Question: I have a "Element" class with a "Index" property which is used for sorting a list of elements.
When i'm adding elements to the list I want to spread out the new elements evenly according to existing elements in the list.
This means if I have 6 elements and want to add 3 elements the result should look like the image below:

The problem I have with my code (See below) so far is it uses the wrong index, so if I have 2 existing elements and add 9 elements, the last element index is 18 which I don't really understand.
'''
public List<Element> AddElements()
{
// The elements are inserted before this
List<Element> existingElements = new List<Element>();
List<Element> elementsToAdd = new List<Element>();
int elementsLeft = 1;
foreach (Element element in elementsToAdd)
{
// Generate the next index
int nextIndex = 1;
// Only proceed if any elements exists
if (existingElements.Count > 0)
{
// divisonResult = 12 / 4 = 3
double divisonResult = Math.Floor(Convert.ToDouble(existingElements.Count) / Convert.ToDouble(elementsToAdd.Count));
// modulusResult = 12 % 2 = 0
double modulusResult = Convert.ToDouble(existingElements.Count) % Convert.ToDouble(elementsToAdd.Count);
// NextPosition = (3 + 1) * 1 = 4
// NextPosition = (3 + 1) * 2 = 8
// NextPosition = (3 + 1) * 3 = 12
// NextPosition = (3 + 1) * 4 = 16
if (modulusResult <= 0 && elementsToAdd.Count > 1)
nextIndex = Convert.ToInt16(divisonResult) * elementsLeft;
else
nextIndex = (Convert.ToInt16(divisonResult) + 1) * elementsLeft;
elementsLeft++;
// Move existing elements
var elementsToBeMoved = existingElements.Where(elementQuery => elementQuery.Index >= nextIndex);
foreach (Element elementToBeMoved in elementsToBeMoved)
{
elementToBeMoved.Index++;
}
}
// Add element to existing elements
existingElements.Add(new Element { Index = nextIndex });
}
// Return new list
return existingElements;
}
'''
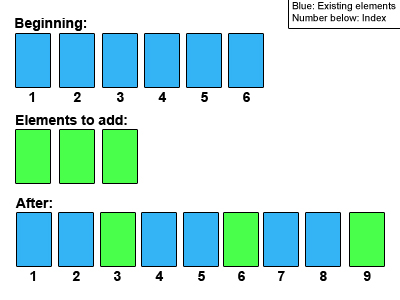
Answer: Divide your original number of elements by the list you want to mix it with. 6/3 + 1=3(every 3rd item will be from list2). Run a loop for(var i = 0; i < list1.Count + list2.Count; i++) Within each loop check if the position of the new list is at the point where you should insert the item from list2 otherwise insert the next item from list1. Here it is as an extension method...
'''
class Program
{
static void Main(string[] args)
{
var existingElements = new List<int> { 1, 2, 3, 4, 5, 6 };
var elementsToAdd = new List<int> { 100, 101, 102 };
existingElements = existingElements.Mix(elementsToAdd).ToList();
Console.WriteLine(String.Join(", ", existingElements));
Console.ReadKey();
}
}
public static class ExtensionMethods
{
public static IEnumerable<T> Mix<T>(this IEnumerable<T> source, IEnumerable<T> mix)
{
var list1 = source.ToArray();
var list2 = mix.ToArray();
var total = list1.Count() + list2.Count();
var skip = (list1.Count() / list2.Count()) + 1;
var count1 = 0;
var count2 = 0;
var finalList = new List<T>();
for (var i = 0; i < total; i++)
{
var count = i + 1;
if (count % skip == 0)
{
finalList.Add(list2[count2]);
count2++;
}
else
{
finalList.Add(list1[count1]);
count1++;
}
}
return finalList;
}
}
'''